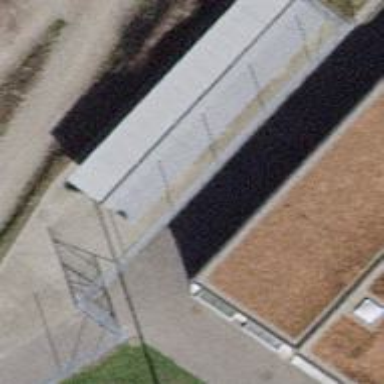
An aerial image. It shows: Bicycle parking facility.